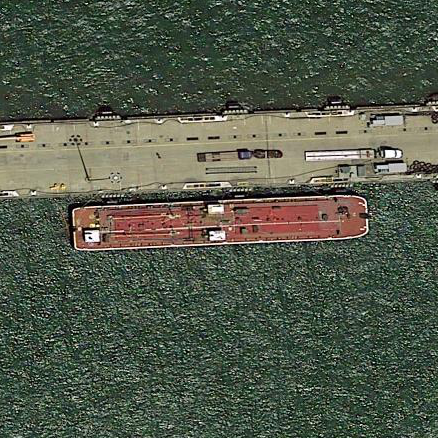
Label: civil